Interaction volume radius: 5 \u00c5
Interaction volume height: 15 \u00c5
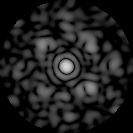
Disorder parameter: 0.657